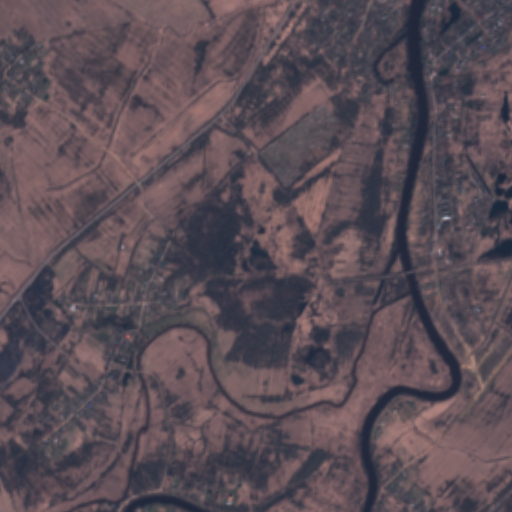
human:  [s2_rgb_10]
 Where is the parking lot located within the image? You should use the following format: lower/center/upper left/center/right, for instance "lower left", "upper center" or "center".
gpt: The parking lot is located in the upper right of the image.
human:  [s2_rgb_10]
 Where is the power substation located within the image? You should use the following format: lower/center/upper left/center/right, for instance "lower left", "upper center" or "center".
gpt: The power substation is located in the upper right of the image.
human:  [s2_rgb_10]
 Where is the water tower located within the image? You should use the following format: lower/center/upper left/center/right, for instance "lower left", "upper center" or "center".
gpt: The water tower is located in the lower left of the image.
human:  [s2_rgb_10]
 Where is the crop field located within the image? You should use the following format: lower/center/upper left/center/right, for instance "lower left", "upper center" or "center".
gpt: There is no crop field in the image.